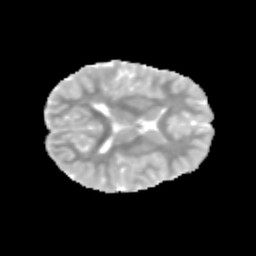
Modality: MD
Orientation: axial
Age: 11
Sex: male
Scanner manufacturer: siemens
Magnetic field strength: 3 T
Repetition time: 3.8 s
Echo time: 0.07 s